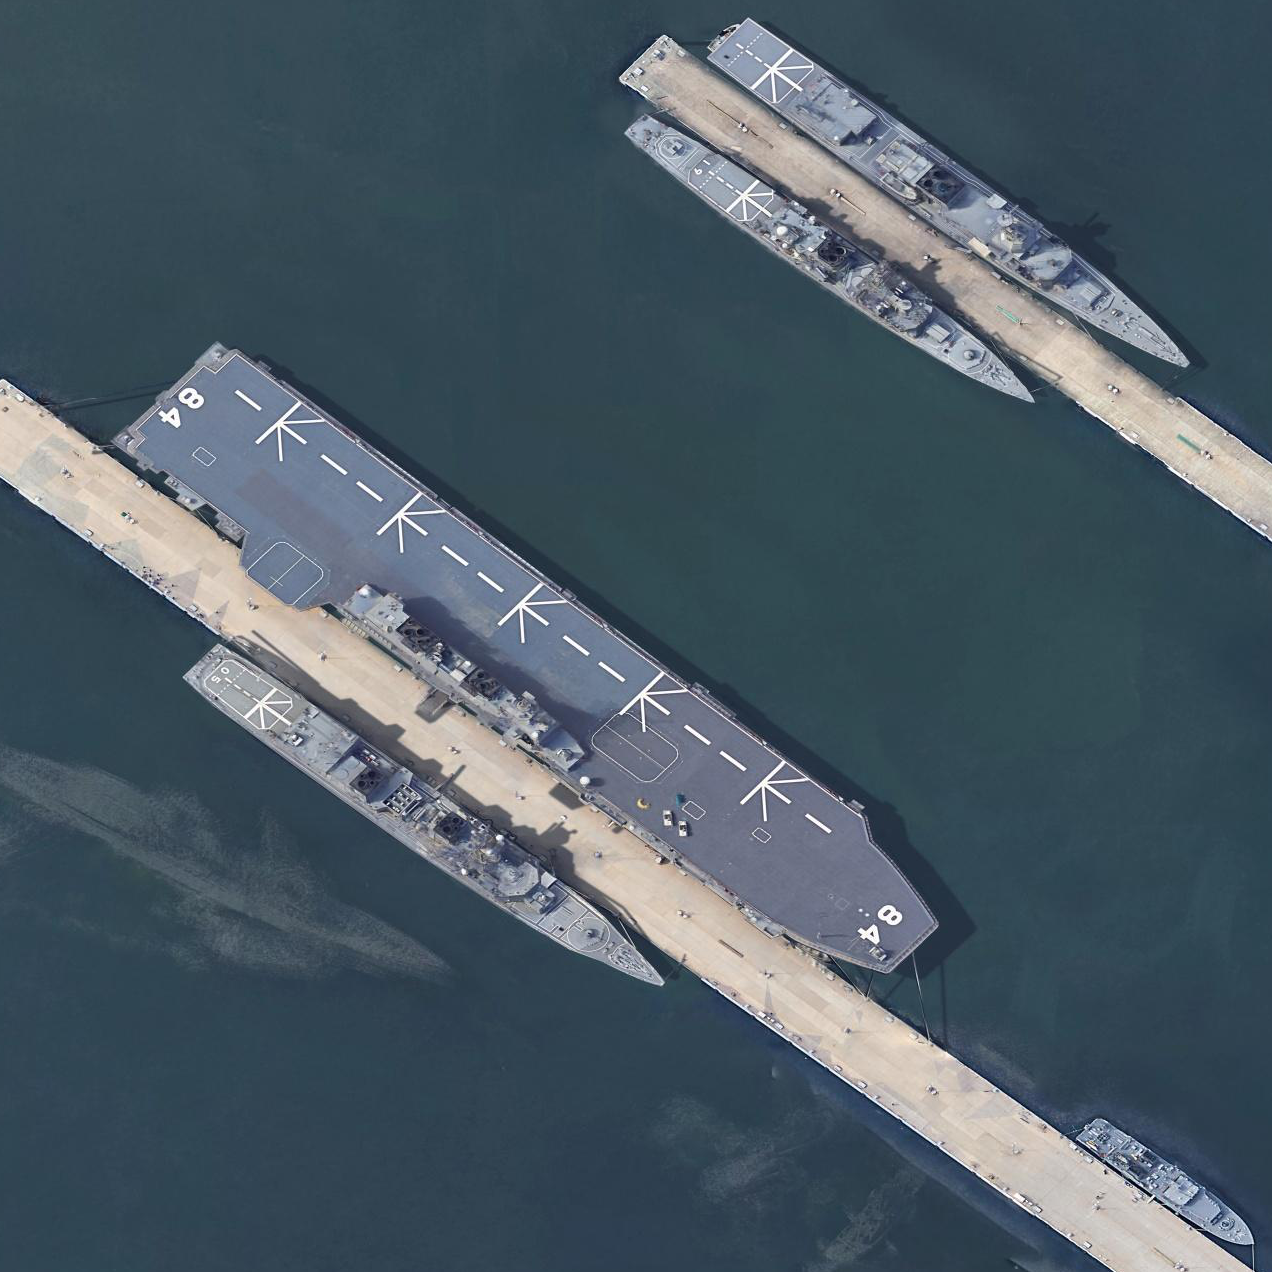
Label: assault